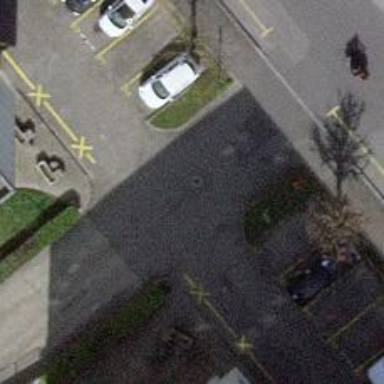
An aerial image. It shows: Road serving as parking aisle.